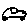
Label: car